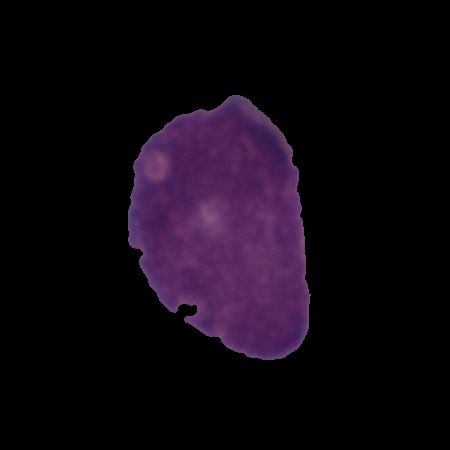
Label: cancer